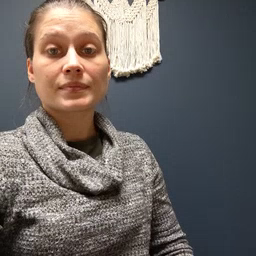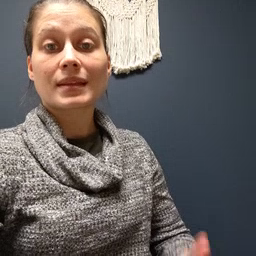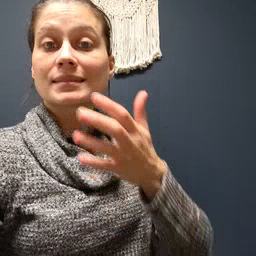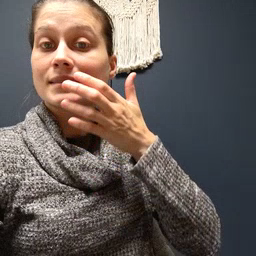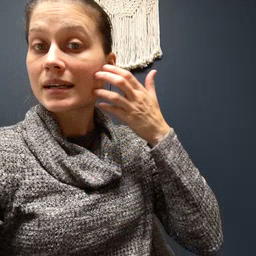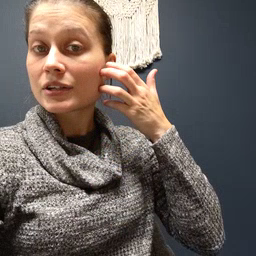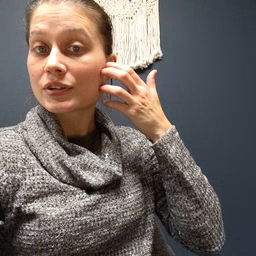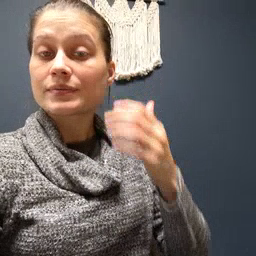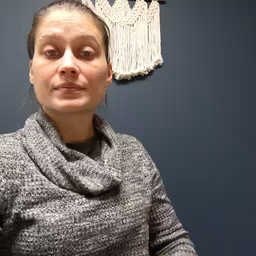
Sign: tiger